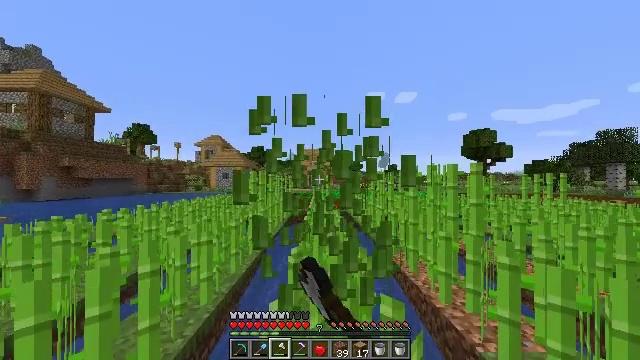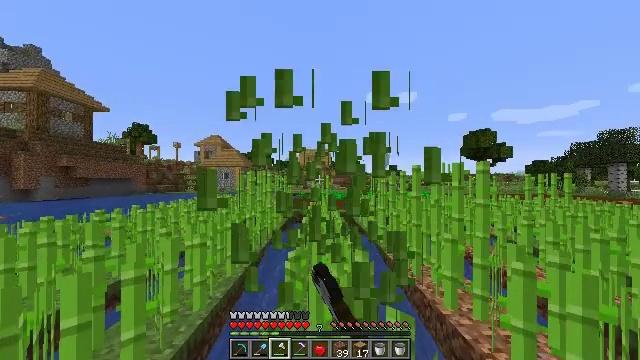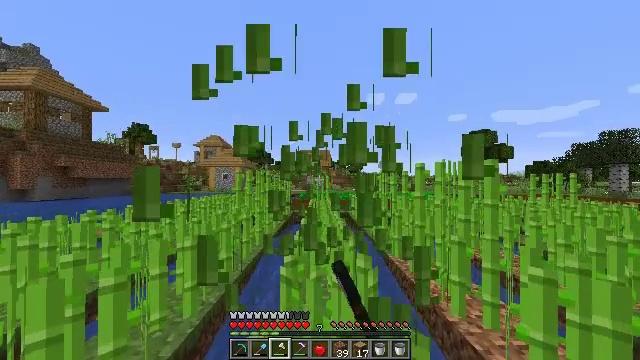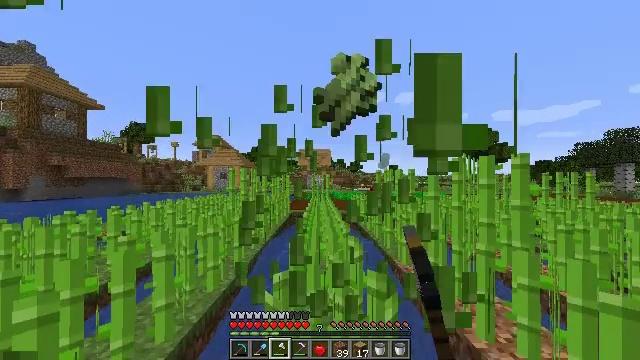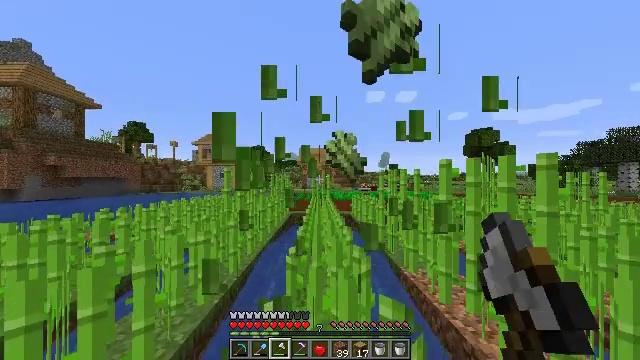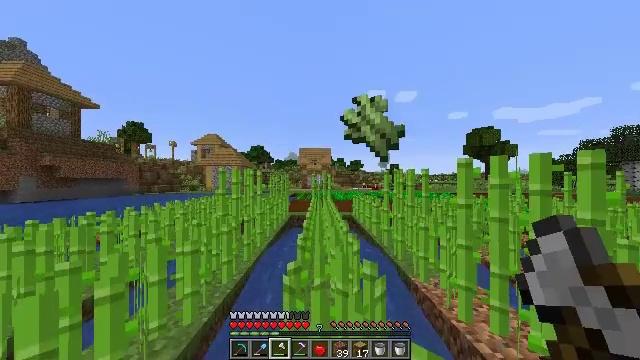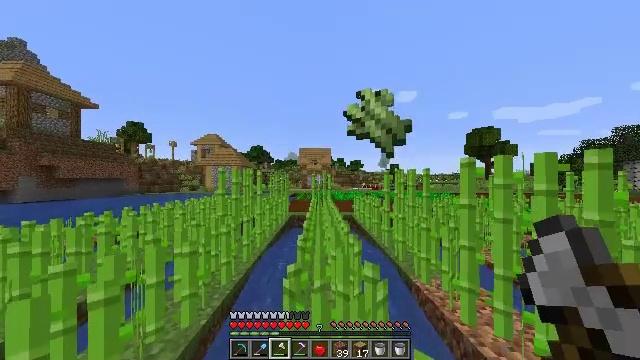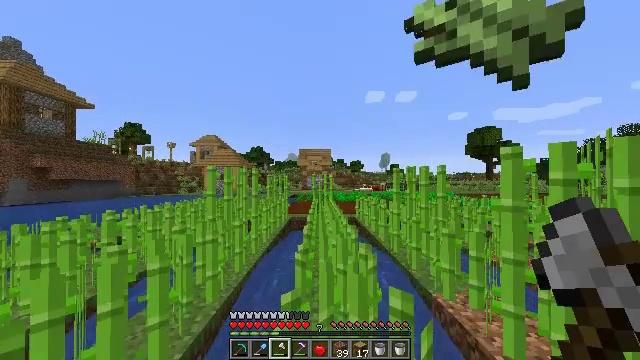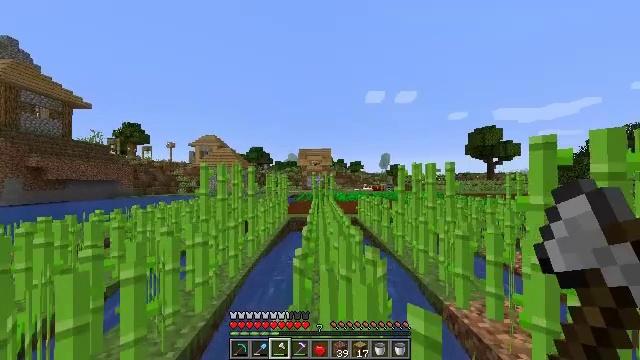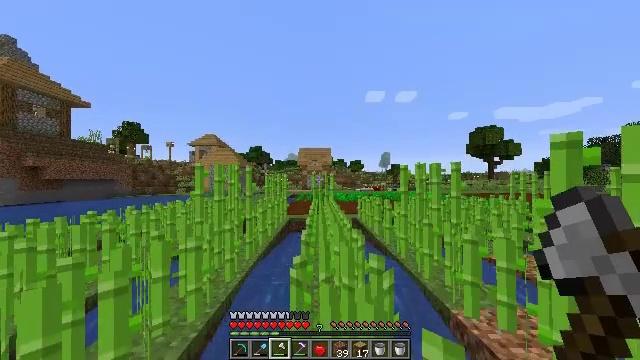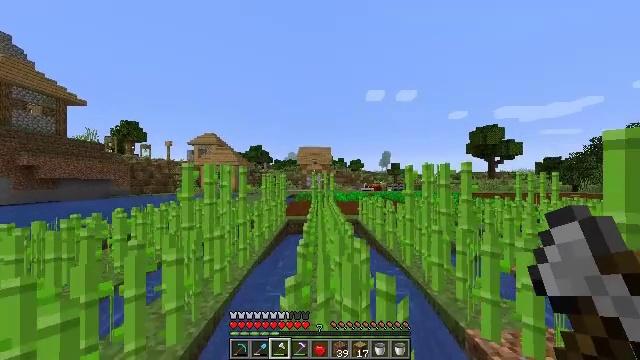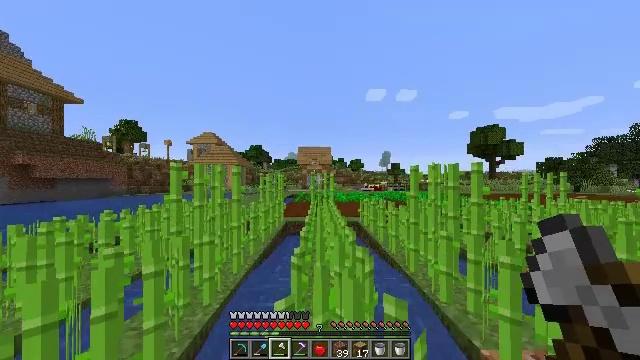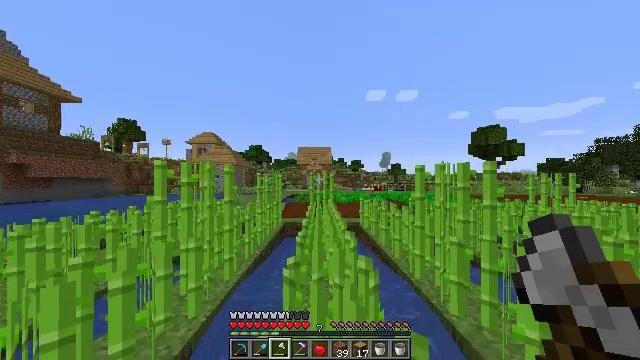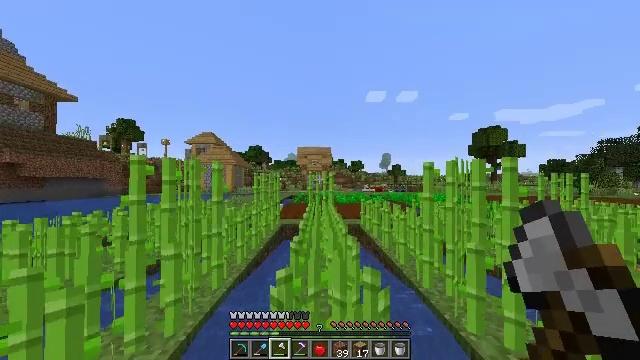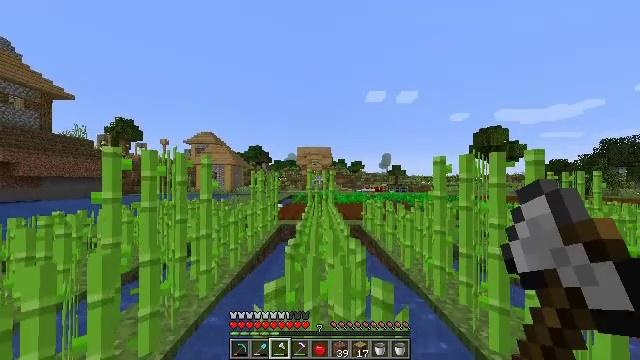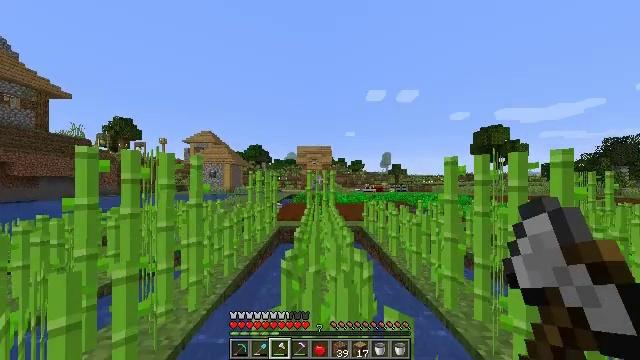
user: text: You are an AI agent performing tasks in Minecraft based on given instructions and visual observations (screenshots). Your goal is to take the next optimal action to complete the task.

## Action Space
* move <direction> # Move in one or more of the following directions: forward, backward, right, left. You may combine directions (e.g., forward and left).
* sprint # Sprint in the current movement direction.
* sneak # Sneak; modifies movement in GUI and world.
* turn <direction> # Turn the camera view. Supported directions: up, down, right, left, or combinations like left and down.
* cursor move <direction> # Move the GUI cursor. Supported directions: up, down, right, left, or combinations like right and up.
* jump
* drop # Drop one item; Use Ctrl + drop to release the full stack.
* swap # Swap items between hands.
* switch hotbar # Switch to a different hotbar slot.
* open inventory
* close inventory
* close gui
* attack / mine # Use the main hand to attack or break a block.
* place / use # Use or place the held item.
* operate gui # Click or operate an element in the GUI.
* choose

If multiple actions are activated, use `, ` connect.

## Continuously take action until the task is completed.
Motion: motion action
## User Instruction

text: Gather sugar cane for crafting.
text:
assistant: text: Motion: move forward
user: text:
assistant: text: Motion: move forward
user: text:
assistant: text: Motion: move forward
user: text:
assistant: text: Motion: move forward
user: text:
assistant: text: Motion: move forward
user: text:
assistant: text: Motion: move forward
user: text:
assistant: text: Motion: move forward
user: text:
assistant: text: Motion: move forward
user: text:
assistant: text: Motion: move forward
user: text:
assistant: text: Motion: move forward
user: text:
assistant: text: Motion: move forward
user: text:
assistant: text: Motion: move forward
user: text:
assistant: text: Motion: move forward
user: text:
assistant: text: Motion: move forward
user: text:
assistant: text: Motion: move forward
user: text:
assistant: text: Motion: move forward
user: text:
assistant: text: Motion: move forward
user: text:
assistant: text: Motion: move forward
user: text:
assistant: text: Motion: move forward
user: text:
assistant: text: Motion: move forward
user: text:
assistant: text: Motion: move forward, attack / mine
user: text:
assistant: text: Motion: move forward, attack / mine
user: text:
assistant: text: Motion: move forward, attack / mine
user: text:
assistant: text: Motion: move forward, attack / mine
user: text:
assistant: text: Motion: move forward
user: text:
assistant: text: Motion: move forward
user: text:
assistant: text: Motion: move forward
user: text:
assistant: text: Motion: move forward
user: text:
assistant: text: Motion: move forward, attack / mine
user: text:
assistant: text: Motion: move forward, attack / mine